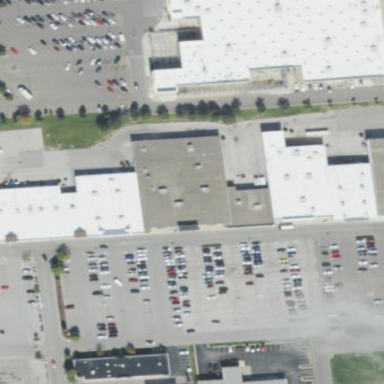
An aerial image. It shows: Retail building housing department store.